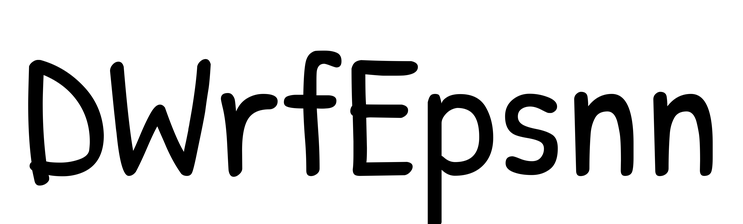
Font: PatrickHand-Regular